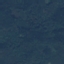
Land use / land cover class: Forest